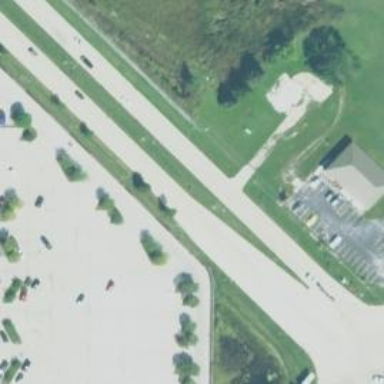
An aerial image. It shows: Asphalt service road.